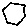
Label: hexagon